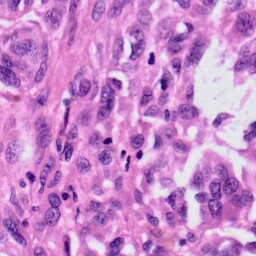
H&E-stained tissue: Skin